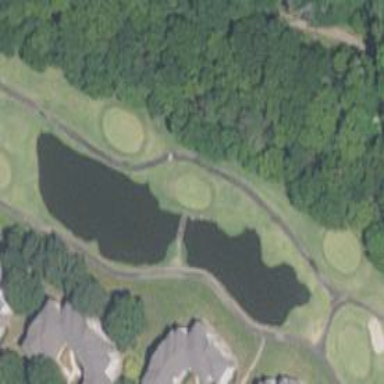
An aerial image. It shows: Path bridge crossing golf cartpath.